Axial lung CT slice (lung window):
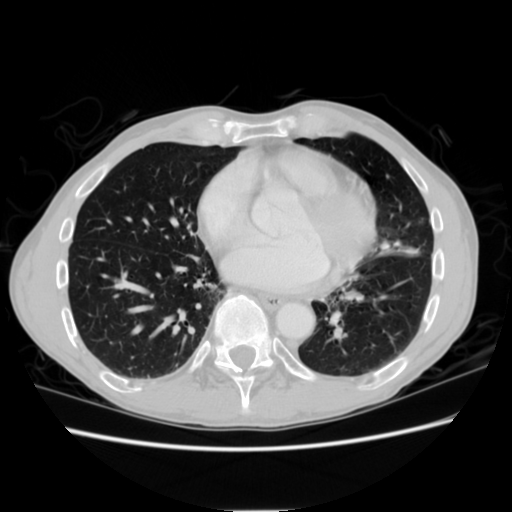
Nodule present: no